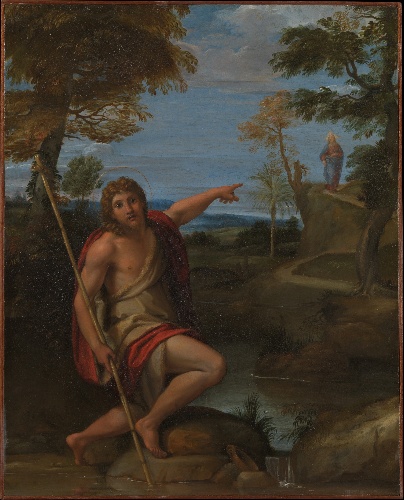
Title: Saint John the Baptist Bearing Witness
Artist: Annibale Carracci
Artist bio: Italian, Bologna 1560–1609 Rome
Date: ca. 1600
Object type: Painting
Classification: Paintings
Medium: Oil on copper
Dimensions: 21 3/8 x 17 1/8 in. (54.3 x 43.5 cm)
Department: European Paintings
Credit line: Gift of Fabrizio Moretti and Adam Williams, in honor of Everett Fahy, 2009
Accession year: 2009
Repository: Metropolitan Museum of Art, New York, NY
Tags: Landscapes|Saint John the Baptist|Jesus